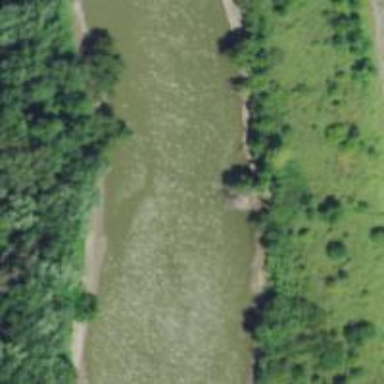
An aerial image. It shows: Beautiful river scene.